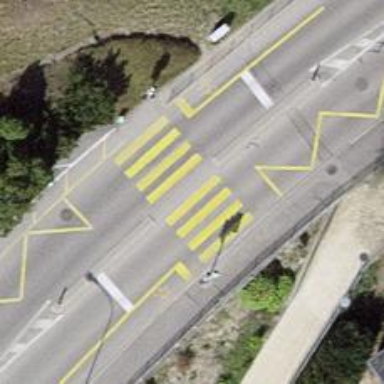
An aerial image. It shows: Crossing with traffic signals and stop position for public transport. There is island in the crossing.